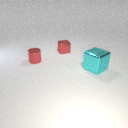
small red metal cube behind large cyan metal cube